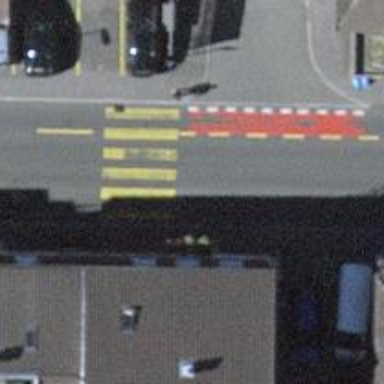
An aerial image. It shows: Footway with asphalt surface featuring zebra crossing.